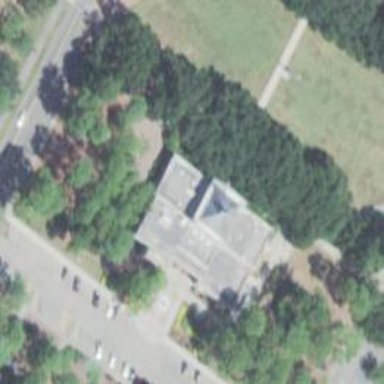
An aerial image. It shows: View of university building.